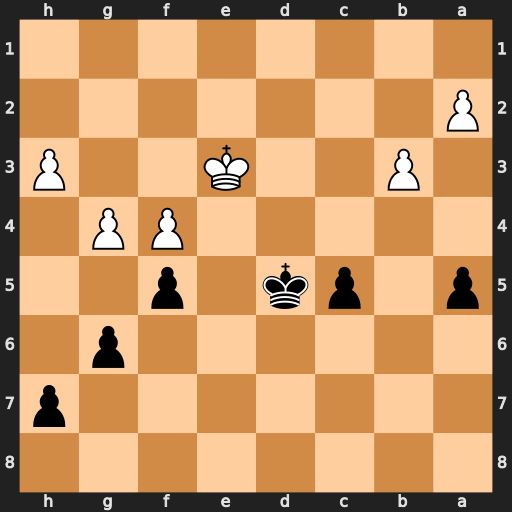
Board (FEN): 8/7p/6p1/p1pk1p2/5PP1/1P2K2P/P7/8
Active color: b
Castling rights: -
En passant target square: -
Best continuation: c4 g5 Kc5 bxc4 Kxc4